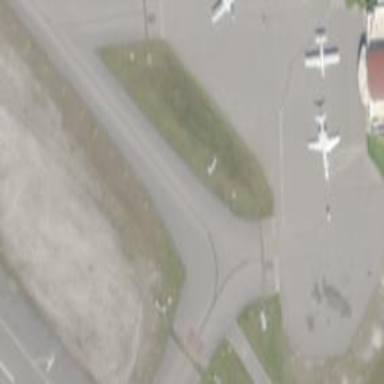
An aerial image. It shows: Image of taxiway at airport.